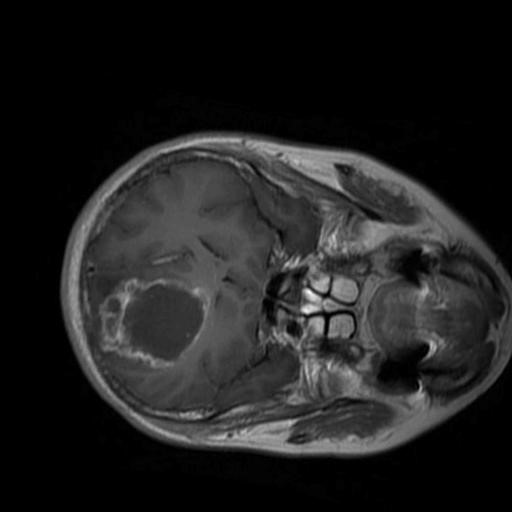
Label: brain_glioma